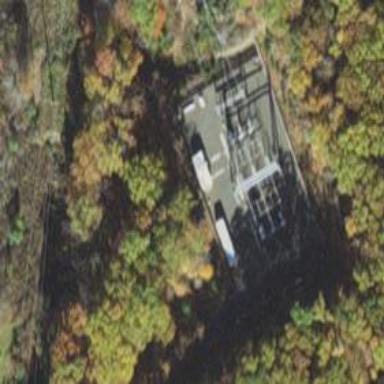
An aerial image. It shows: Substation at the transition level.